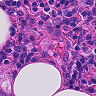
Metastatic tissue present: no